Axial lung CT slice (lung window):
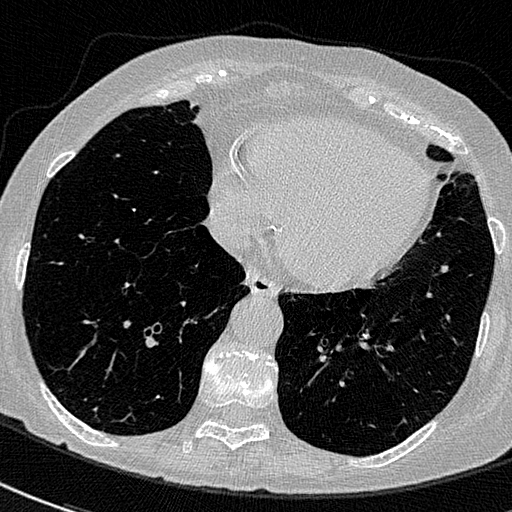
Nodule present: no